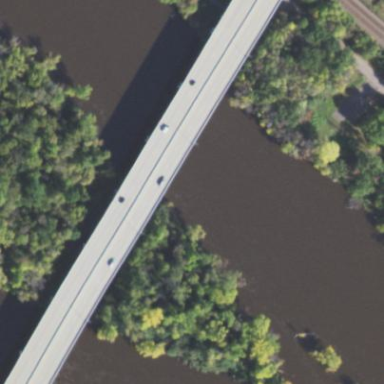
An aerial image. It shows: Man-made bridge.